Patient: sex M, age 74
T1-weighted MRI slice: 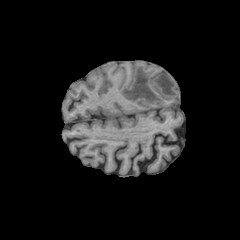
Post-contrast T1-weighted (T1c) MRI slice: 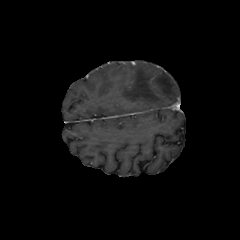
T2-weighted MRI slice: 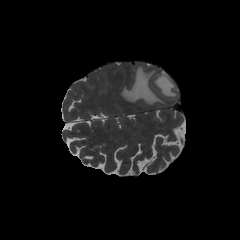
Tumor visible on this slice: yes
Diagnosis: Glioblastoma, IDH-wildtype
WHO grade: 4